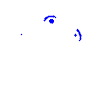
Particle: electron